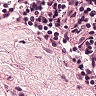
Metastatic tissue present: no